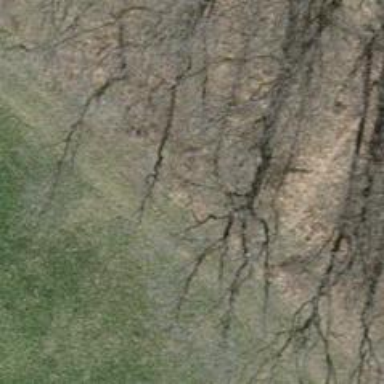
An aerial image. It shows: Track with very rough surface.